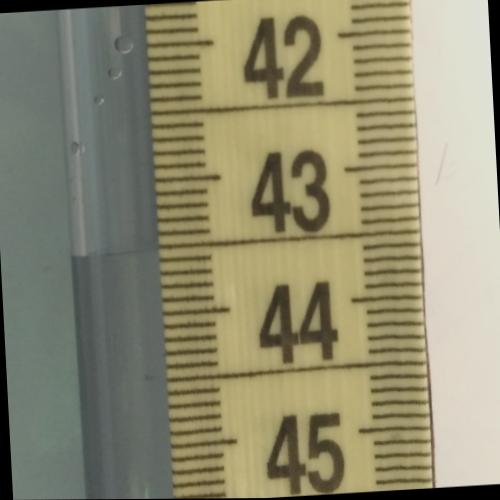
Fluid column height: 43.5 cm